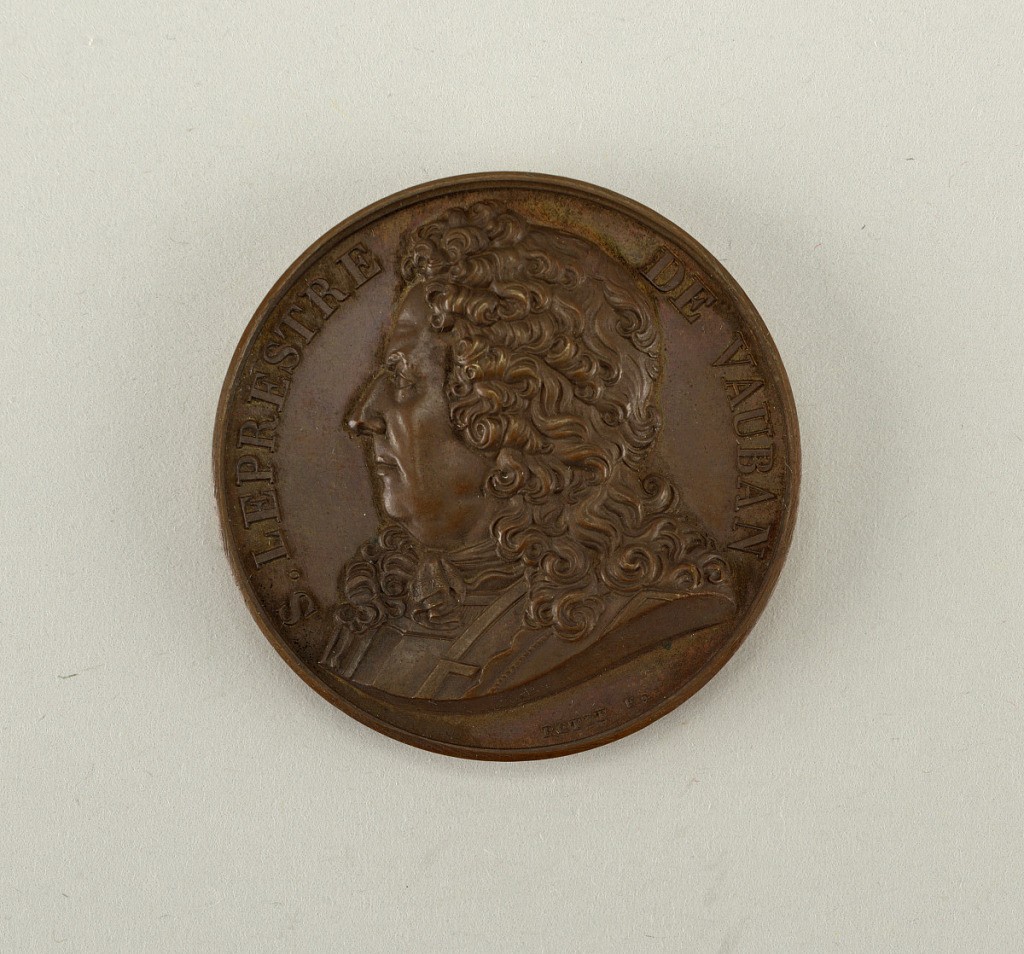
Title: Galerie métallique des grands hommes français (Great Men of France)
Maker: Louis Michel Petit, French, 1790 - 1844
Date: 1819
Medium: Cast bronze
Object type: Medal
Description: Bust of Sébastien Le Prestre, marquis de Vauban (1633 - 1707 ).